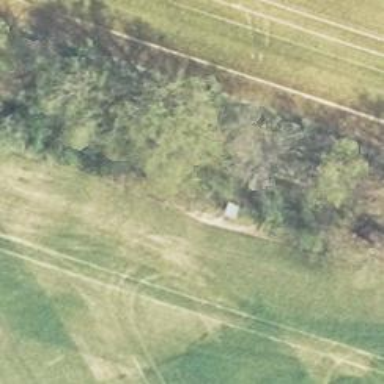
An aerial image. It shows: Hunting stand.